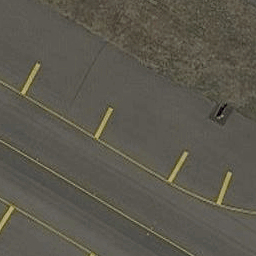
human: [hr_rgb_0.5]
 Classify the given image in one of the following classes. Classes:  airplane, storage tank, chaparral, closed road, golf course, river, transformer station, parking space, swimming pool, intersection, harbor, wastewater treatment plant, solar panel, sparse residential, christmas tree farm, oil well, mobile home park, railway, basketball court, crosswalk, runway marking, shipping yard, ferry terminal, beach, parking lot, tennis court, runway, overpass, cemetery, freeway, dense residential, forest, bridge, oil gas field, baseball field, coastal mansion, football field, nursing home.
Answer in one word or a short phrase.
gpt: runway marking